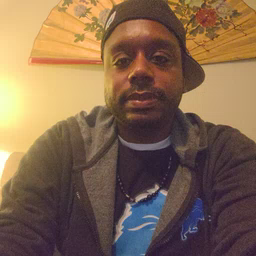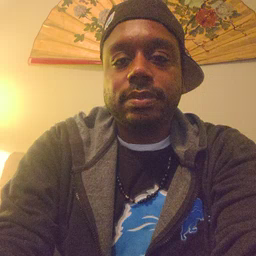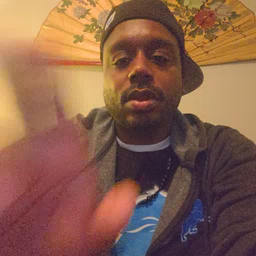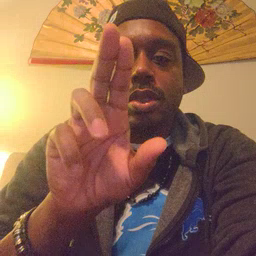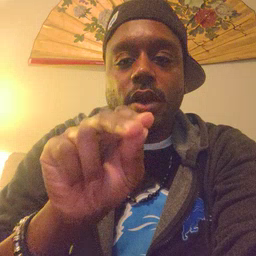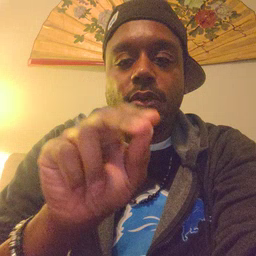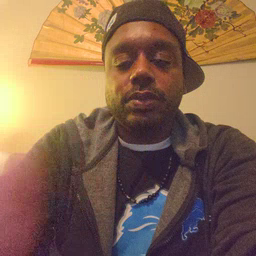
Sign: no